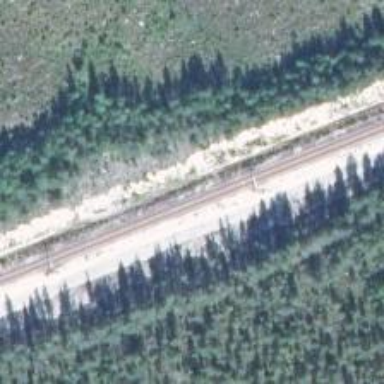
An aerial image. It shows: Continuous rail railway with electrified contact line.